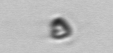
Label: Pyramimonas